Question: What is the reading of this measurement?
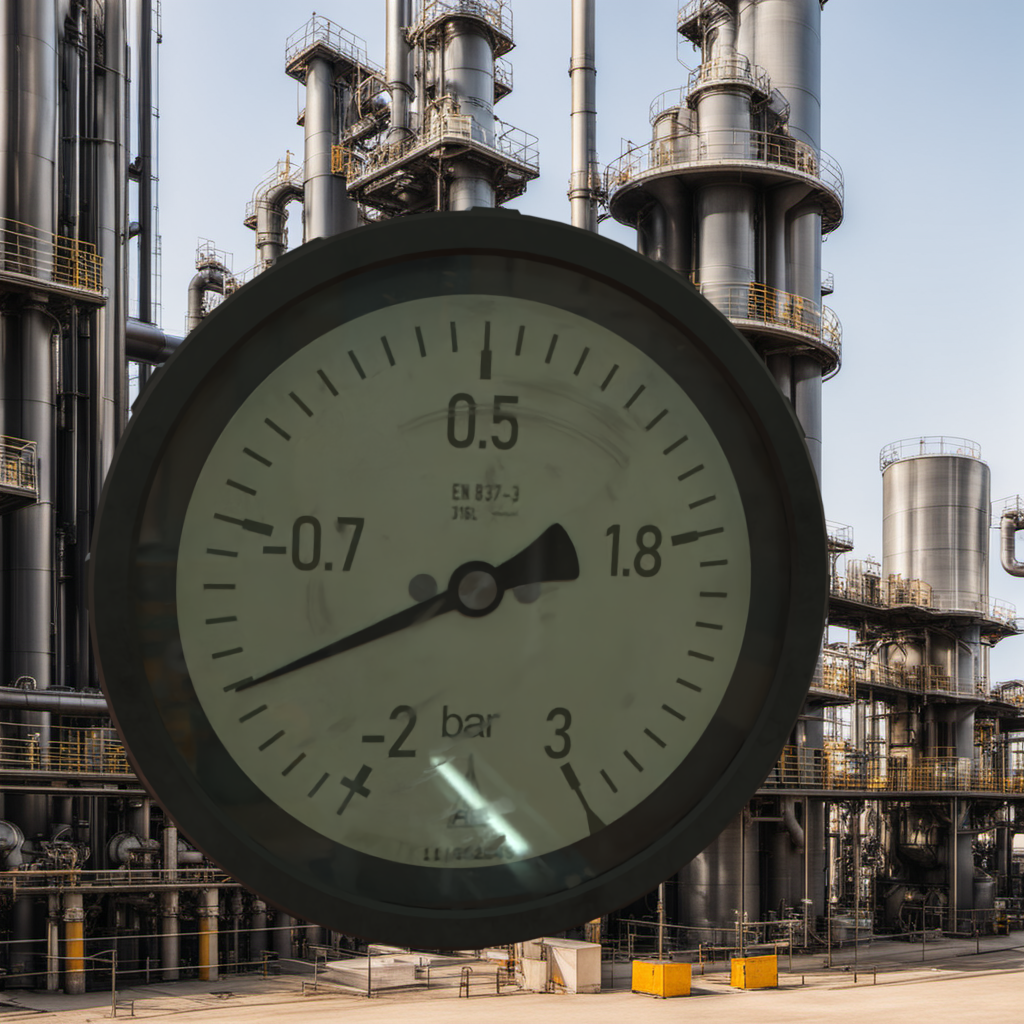
Answer: The result is -1.45
Question: What is the value range of the measurement in the image?
Answer: The range is from -2 to 3
Question: What is the minimum and maximum value of the measurement shown in the image?
Answer: The minimum value is -2 and the maximum value is 3